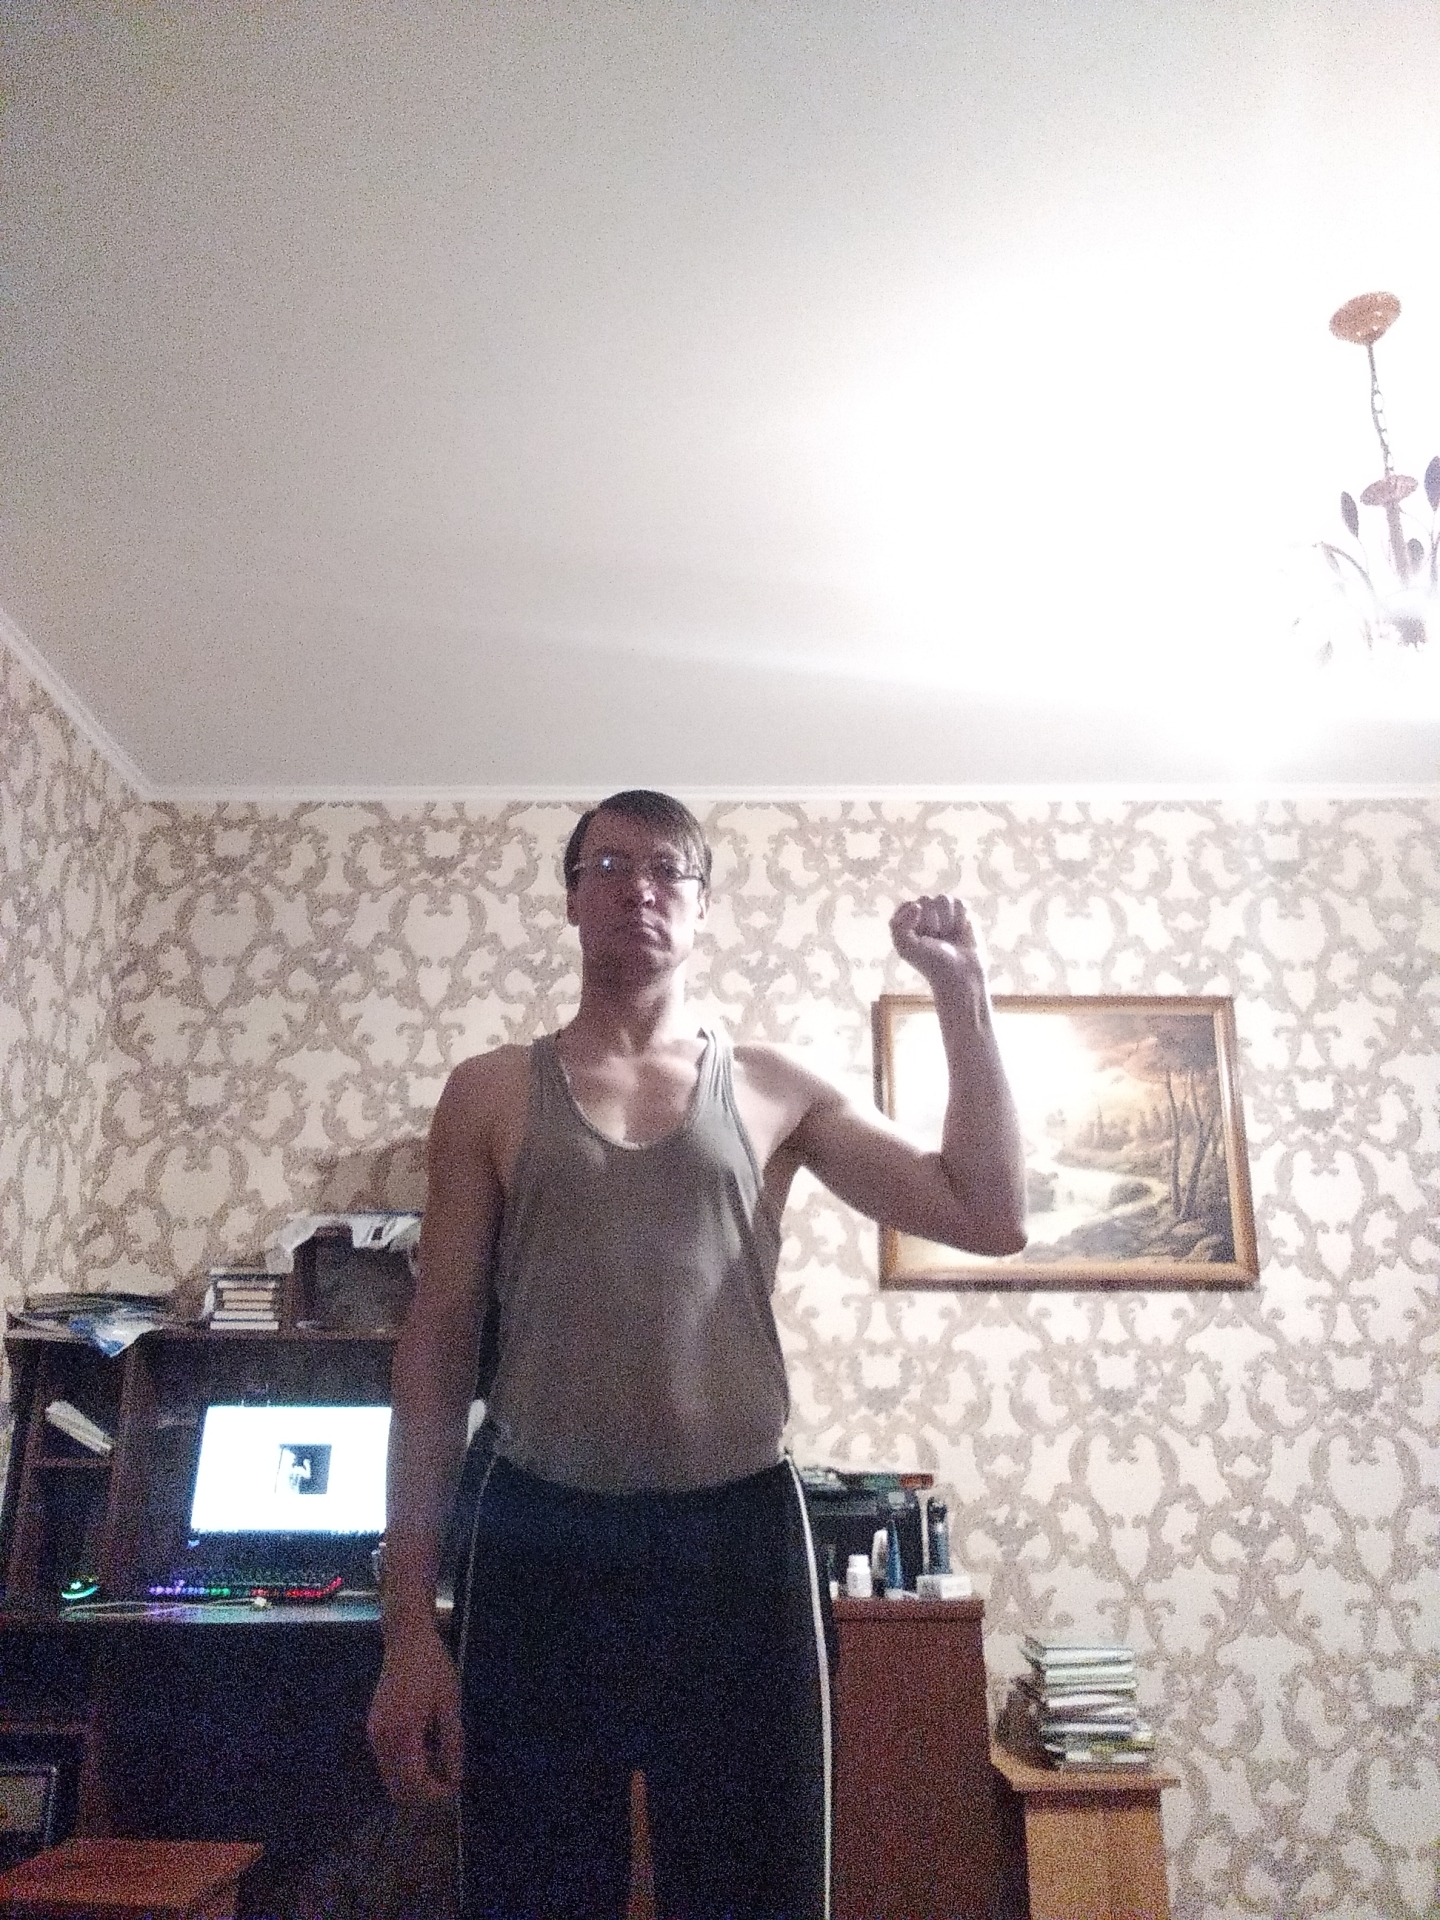
Label: noise